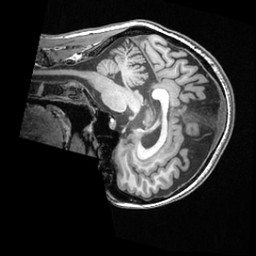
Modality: T1w
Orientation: sagittal
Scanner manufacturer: ge
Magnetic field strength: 3 T
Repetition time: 0.008572 s
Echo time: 0.003384 s